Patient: sex F, age 63
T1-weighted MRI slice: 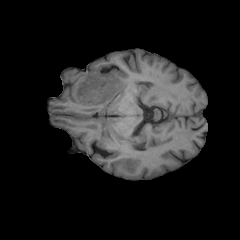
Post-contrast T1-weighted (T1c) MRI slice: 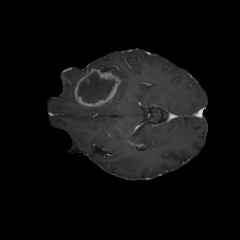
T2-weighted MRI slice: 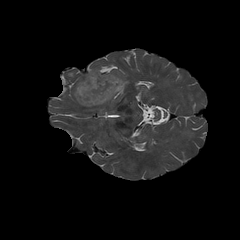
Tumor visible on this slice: yes
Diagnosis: Glioblastoma, IDH-wildtype
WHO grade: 4